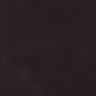
Metastatic tissue present: no